九年级 · 度量几何学
欧阳修在《卖油翁》中写道: “(翁)乃取一葫芦置于地, 以钱覆其扣, 徐以杓
酌油沥之, 自钱孔入, 而钱不湿. 因曰: “我亦无他, 唯手熟尔. ’”可见技能都能透过反复苦练而达至熟能生巧之境的. 若铜钱是直径为 $4 \mathrm{~cm}$ 的圆, 中间有边长为 $1 \mathrm{~cm}$ 的正方形孔, 你随机向铜钱上滴一滴油, 则油(油滴的大小忽略不计)正好落入孔中的概率为( )

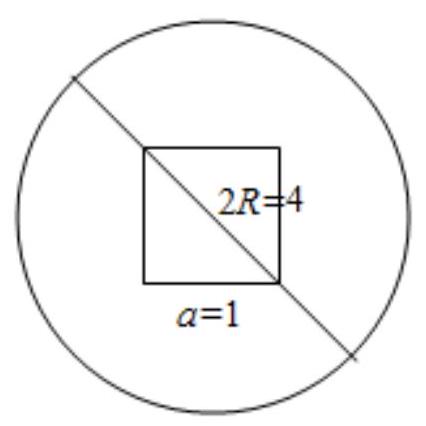
A. $\frac{1}{3}$
B. $\frac{1}{4}$
C. $\frac{1}{\pi}$
D. $\frac{1}{4 \pi}$

答案: D
解析: 解: 如图所示: $S_{\text {正方形孔 }}=1\left(\mathrm{~cm}^{2}\right)$,

$S_{\text {圆 }}=\pi\left(\frac{4}{2}\right)^{2}=4 \pi\left(\mathrm{cm}^{2}\right)$,

$\therefore$ 油(油滴的大小忽略不计)正好落入孔中的概率为 $P=\frac{S_{\text {正方形孔 }}}{S_{\text {圆 }}}=\frac{1}{4 \pi}$,

故选: $D$.

求出铜钱面积的大小和正方形孔面积的大小，代入几何概率计算公式即可得出结果.

本题考查了几何概率公式、正方形的性质、圆的面积；熟记概率公式是解题的关键.